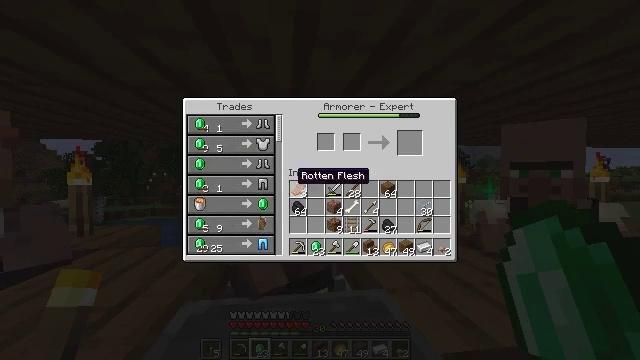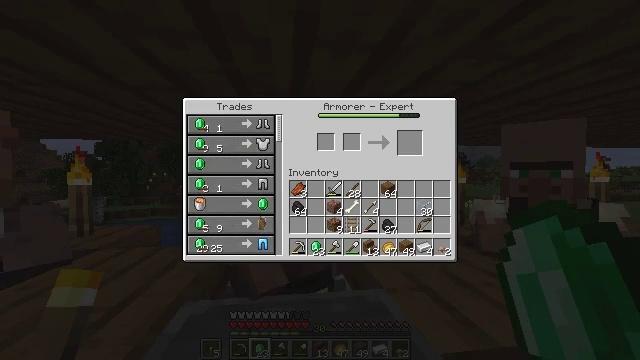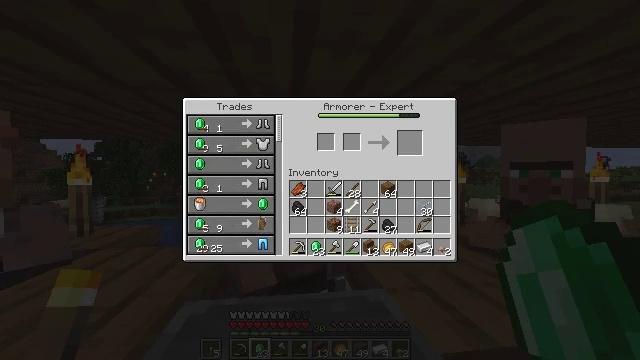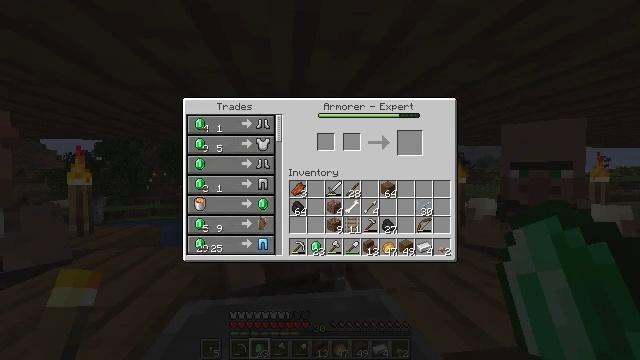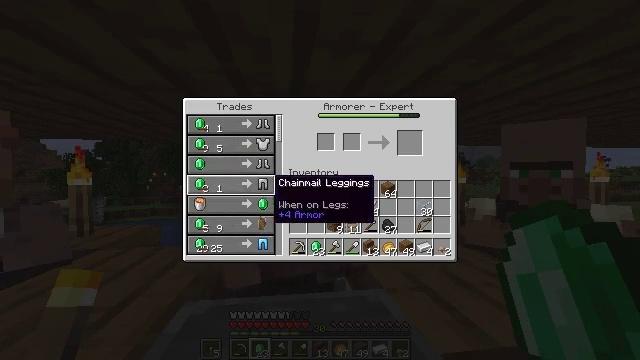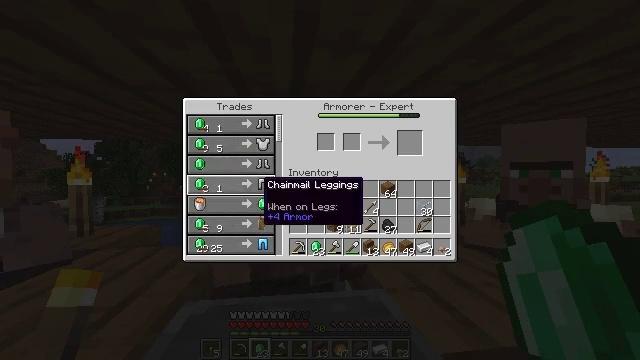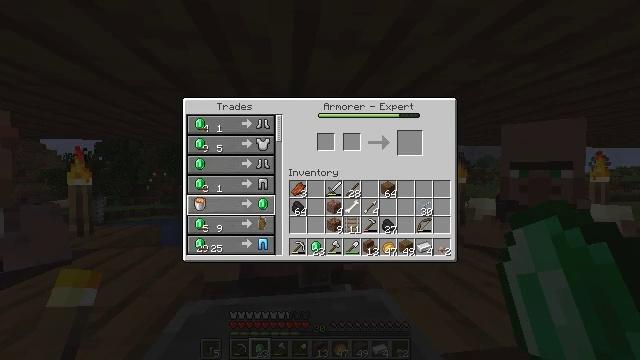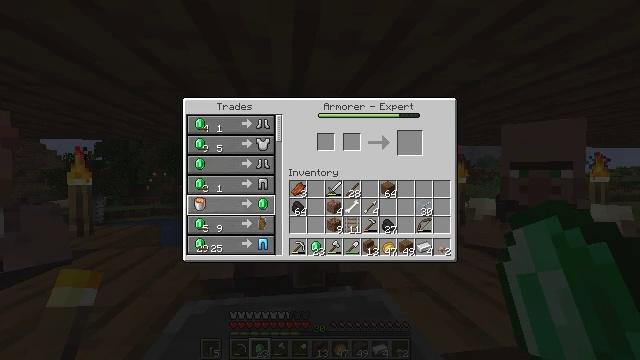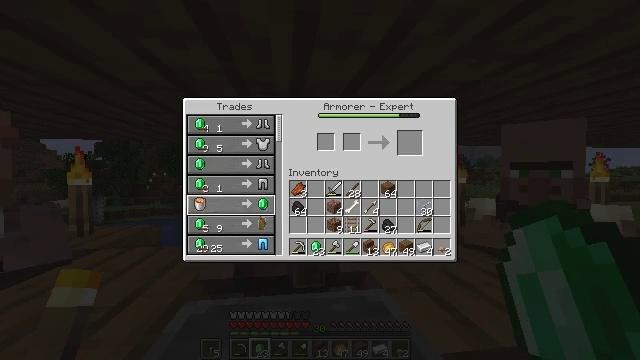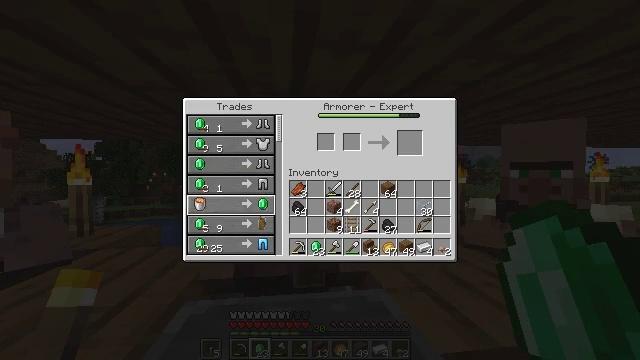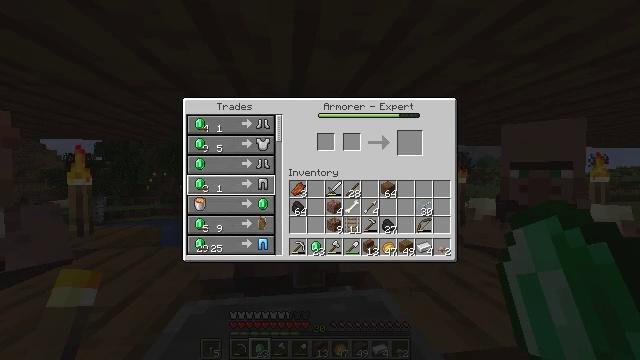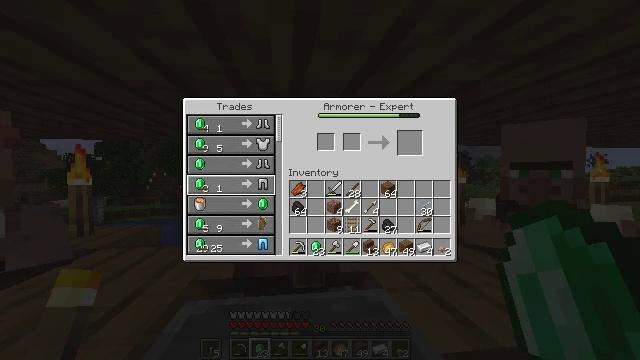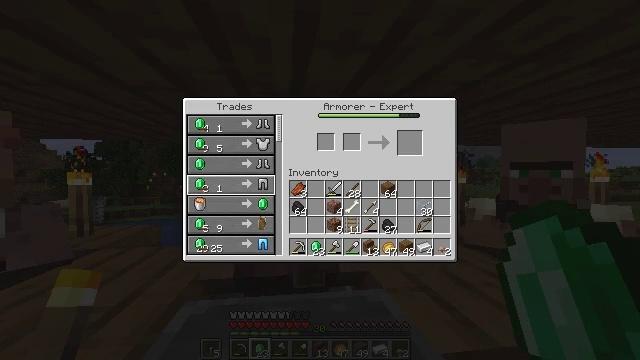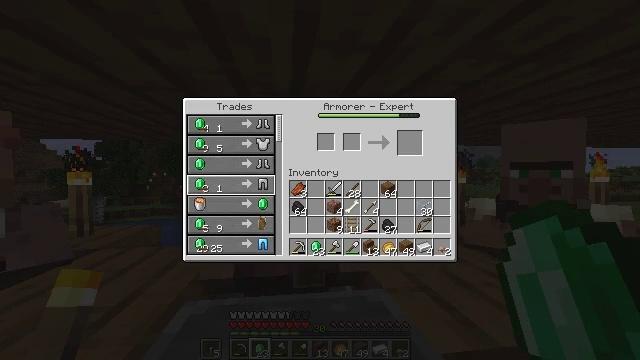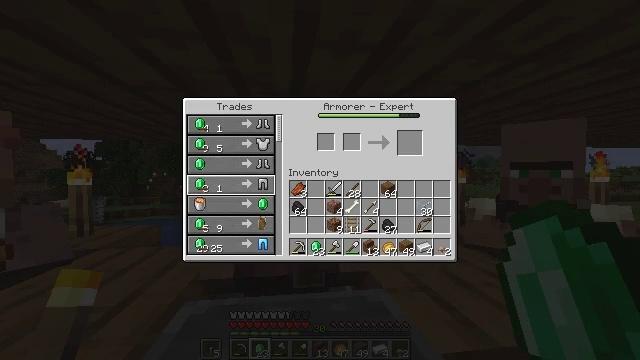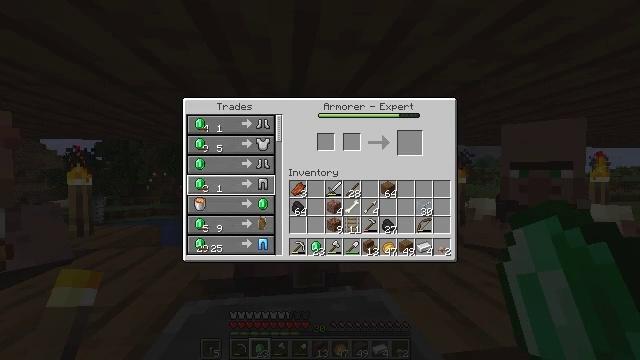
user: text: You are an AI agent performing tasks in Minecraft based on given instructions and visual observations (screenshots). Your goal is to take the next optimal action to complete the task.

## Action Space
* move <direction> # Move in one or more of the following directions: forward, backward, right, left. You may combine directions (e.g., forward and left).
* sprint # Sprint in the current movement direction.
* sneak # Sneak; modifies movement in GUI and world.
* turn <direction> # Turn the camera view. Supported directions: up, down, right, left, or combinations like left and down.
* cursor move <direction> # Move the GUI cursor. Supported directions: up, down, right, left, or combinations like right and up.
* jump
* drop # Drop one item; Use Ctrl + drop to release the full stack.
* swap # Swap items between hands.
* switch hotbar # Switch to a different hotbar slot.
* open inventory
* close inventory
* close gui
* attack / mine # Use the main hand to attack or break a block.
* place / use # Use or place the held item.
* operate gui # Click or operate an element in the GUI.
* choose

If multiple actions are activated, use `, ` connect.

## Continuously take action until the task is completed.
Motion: motion action
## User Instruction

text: Interact with the crafting table to make chainmail leggings.
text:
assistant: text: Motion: no_op
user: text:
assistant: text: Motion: no_op
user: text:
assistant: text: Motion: no_op
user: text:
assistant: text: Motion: cursor move left
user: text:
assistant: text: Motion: cursor move left
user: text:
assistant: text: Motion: cursor move left
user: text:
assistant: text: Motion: no_op
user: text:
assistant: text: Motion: no_op
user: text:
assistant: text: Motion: no_op
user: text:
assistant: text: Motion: no_op
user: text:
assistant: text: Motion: no_op
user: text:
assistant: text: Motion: no_op
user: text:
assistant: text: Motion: no_op
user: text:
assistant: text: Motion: no_op
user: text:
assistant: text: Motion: no_op
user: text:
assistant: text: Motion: no_op
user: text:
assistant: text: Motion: no_op
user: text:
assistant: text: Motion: no_op
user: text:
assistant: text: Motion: no_op
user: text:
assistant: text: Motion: no_op
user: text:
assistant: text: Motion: operate gui
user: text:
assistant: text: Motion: operate gui
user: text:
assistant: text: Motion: no_op
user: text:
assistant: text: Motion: cursor move right
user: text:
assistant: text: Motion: cursor move right and up
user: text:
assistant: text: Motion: cursor move right and up
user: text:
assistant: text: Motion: cursor move right and up
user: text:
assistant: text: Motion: cursor move right and up
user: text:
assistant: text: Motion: no_op
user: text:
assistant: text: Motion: no_op